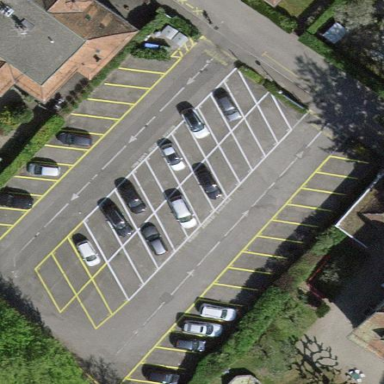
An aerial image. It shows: Parking area with surface.